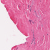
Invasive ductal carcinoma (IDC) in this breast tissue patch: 0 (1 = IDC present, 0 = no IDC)